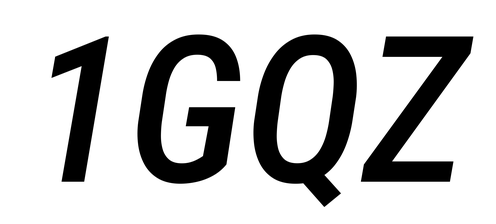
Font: Roboto-Italic_Condensed_Medium_Italic